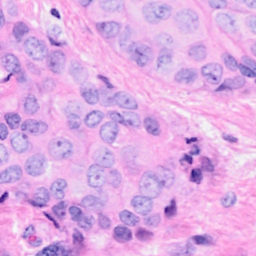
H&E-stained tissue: Breast